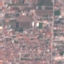
Label: Residential